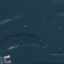
Land use / land cover: SeaLake